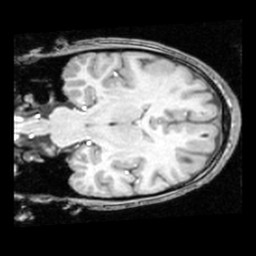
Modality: T1w
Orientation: coronal
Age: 15
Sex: male
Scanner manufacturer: ge
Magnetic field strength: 1.5 T
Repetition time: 0.03333 s
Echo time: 0.008 s